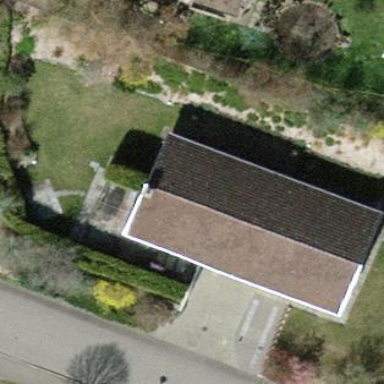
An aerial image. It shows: Detached building with gabled roof.